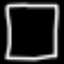
Label: square